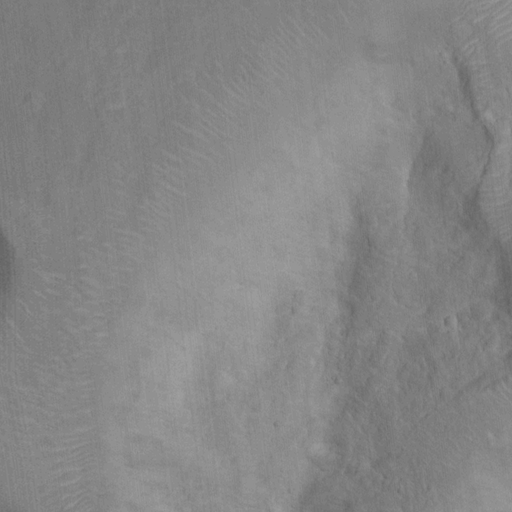
Objects detected: cone, cone